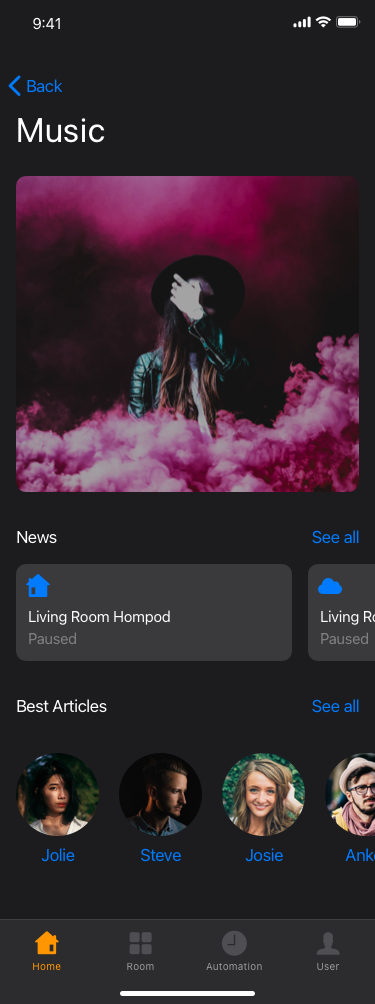
Text in this UI design:
Jolie
Steve
Josie
Anker
Paused
Living Room Hompod
Paused
Living Room Hompod